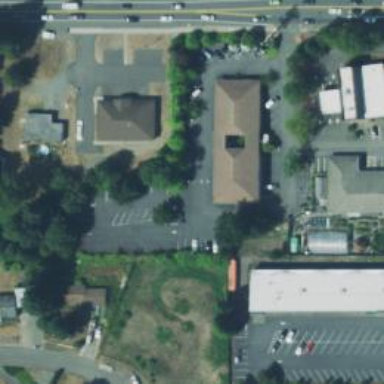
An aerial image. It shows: Healthcare clinic.